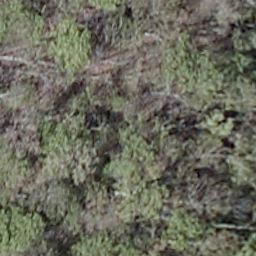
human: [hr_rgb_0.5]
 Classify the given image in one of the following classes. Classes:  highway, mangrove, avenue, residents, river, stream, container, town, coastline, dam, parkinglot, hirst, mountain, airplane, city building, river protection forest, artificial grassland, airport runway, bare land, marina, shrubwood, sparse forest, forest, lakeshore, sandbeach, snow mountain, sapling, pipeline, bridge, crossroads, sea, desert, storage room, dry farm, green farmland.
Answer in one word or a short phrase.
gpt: shrubwood